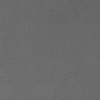
Label: dusty